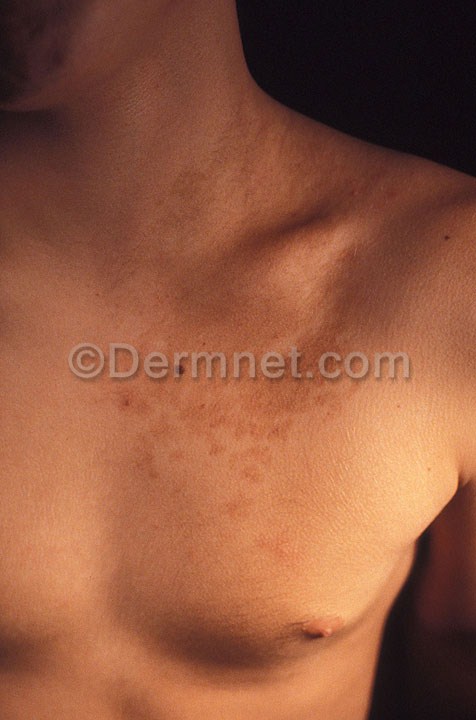
Disease: Melanoma Skin Cancer Nevi and Moles